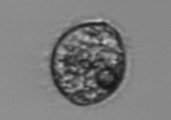
Label: Pleuronema